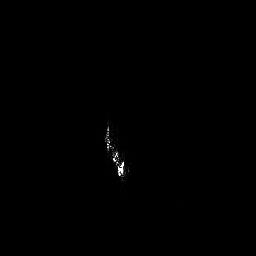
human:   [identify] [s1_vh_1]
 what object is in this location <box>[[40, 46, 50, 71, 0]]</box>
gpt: <ref>1 medium ship at the center</ref>